Field crop: tomato
Growth stage: 1
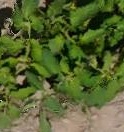
Species: tomato